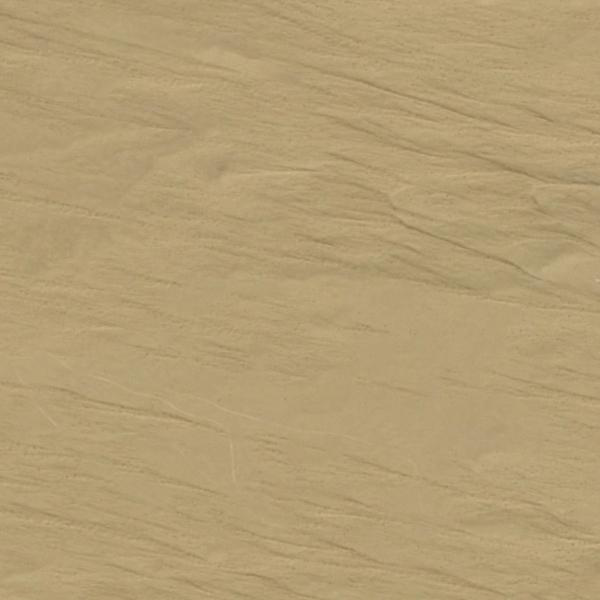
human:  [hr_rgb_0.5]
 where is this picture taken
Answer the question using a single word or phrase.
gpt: desert